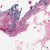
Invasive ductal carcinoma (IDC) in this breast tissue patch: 0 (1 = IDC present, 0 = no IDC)